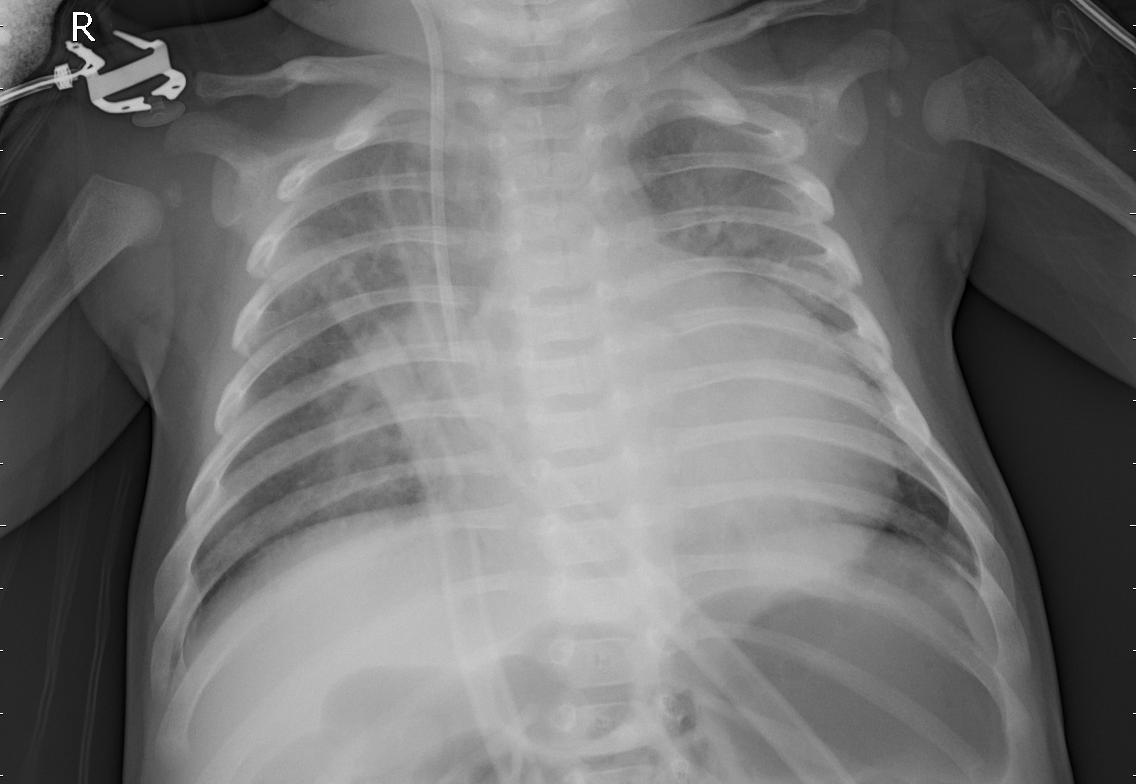
Diagnosis: PNEUMONIA